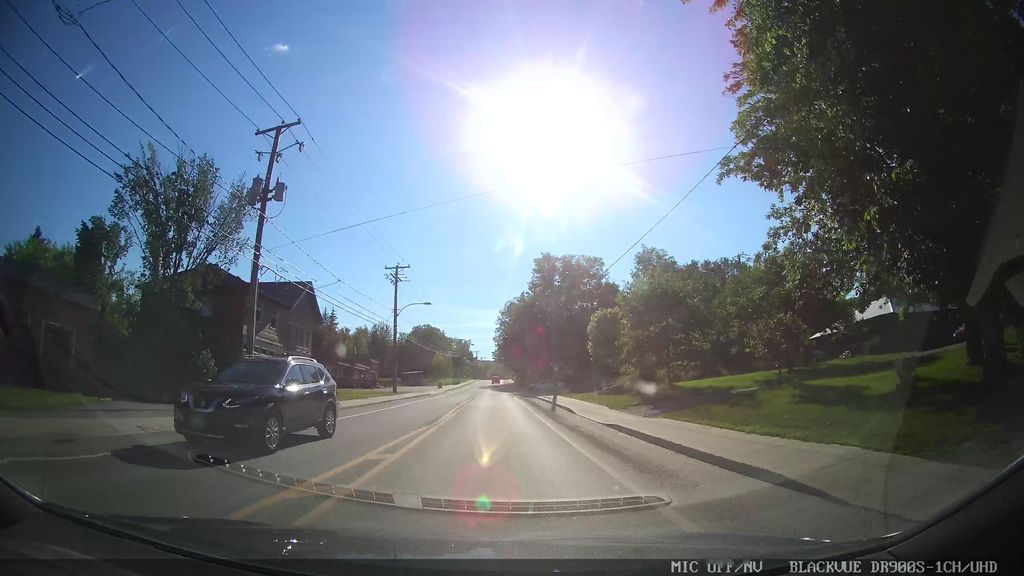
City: ottawa-gatineau